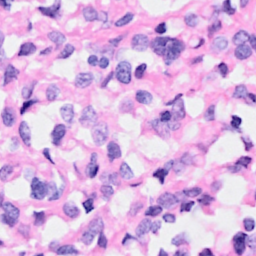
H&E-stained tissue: Breast